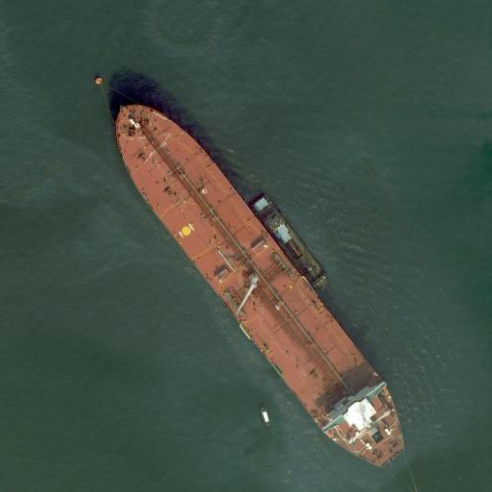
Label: Tank_ship